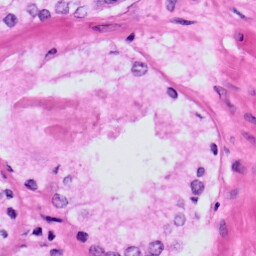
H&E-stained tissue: Prostate